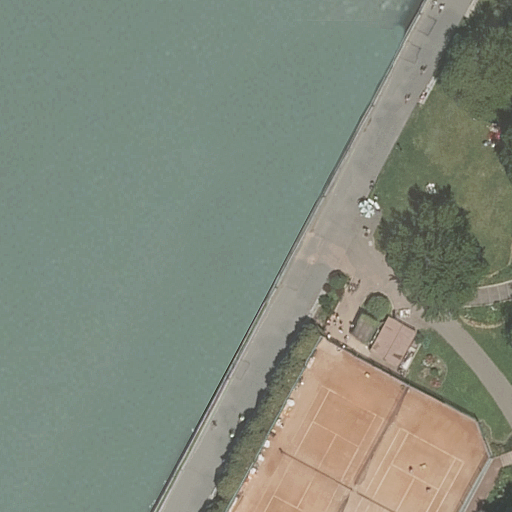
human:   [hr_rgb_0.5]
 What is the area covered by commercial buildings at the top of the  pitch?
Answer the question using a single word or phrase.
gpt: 0m2

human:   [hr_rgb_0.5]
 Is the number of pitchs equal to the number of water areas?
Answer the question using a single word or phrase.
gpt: yes

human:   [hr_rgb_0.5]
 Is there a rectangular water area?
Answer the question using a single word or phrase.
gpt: yes

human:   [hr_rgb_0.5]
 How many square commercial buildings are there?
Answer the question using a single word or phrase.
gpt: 0

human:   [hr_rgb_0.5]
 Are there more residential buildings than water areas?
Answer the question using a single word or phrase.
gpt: no

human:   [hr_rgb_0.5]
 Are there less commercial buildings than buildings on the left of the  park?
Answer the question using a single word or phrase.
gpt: yes

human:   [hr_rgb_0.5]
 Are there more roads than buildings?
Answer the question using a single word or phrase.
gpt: no

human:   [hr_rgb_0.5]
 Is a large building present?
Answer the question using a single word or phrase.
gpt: no

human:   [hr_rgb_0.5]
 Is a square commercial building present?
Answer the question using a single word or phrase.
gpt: no

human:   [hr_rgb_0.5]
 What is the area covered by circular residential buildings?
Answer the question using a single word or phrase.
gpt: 0m2

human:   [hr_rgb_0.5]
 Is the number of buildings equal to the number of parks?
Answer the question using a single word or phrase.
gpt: yes

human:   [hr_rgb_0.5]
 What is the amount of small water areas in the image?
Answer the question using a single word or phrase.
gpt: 0

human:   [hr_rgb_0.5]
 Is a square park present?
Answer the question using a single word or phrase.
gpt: no

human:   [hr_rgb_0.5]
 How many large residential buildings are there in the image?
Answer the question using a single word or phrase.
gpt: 0

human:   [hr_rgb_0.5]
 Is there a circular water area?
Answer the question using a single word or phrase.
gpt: no

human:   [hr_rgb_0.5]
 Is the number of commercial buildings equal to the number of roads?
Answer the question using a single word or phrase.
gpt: no

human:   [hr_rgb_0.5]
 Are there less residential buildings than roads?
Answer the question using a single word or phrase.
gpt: no

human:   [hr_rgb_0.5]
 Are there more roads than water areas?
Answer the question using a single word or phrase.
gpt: no

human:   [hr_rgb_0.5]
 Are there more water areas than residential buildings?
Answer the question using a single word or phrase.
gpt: no

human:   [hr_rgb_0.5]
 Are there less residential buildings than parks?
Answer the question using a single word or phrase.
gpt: no

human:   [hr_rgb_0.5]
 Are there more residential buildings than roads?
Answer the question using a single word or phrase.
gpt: no

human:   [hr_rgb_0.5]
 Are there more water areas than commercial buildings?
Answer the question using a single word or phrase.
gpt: yes

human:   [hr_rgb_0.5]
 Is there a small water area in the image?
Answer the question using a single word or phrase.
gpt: no

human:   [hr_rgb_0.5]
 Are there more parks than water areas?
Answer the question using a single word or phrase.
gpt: no

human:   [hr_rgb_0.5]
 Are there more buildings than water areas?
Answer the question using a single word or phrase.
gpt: no

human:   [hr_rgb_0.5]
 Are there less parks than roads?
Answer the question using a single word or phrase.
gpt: no

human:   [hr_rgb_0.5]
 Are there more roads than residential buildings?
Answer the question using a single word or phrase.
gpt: no

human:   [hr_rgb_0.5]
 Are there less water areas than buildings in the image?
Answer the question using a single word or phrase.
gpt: no

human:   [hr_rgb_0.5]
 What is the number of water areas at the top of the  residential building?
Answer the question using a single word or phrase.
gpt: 0

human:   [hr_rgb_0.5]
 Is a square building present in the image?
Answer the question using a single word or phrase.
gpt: no

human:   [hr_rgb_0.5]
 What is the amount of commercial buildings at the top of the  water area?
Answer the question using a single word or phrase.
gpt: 0

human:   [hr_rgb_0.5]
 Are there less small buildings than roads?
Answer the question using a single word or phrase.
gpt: no

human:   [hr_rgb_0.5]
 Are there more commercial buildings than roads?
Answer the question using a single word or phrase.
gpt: no

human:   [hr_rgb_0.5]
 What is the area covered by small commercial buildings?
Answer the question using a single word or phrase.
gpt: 0m2

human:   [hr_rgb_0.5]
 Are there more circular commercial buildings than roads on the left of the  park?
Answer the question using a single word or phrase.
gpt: no

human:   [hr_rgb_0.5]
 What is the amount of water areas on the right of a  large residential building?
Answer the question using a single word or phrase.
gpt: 0